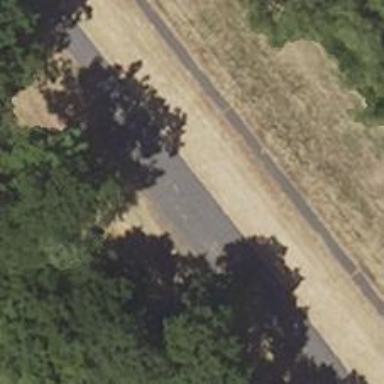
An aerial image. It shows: Passing place on the road.